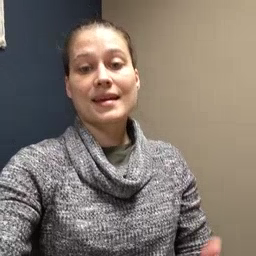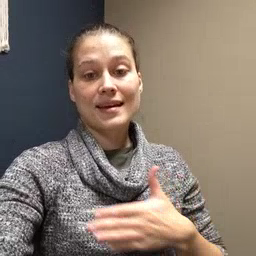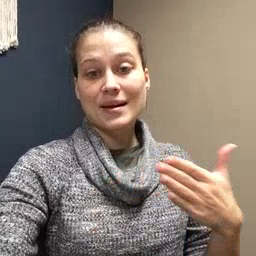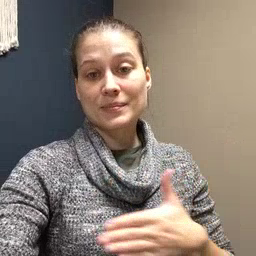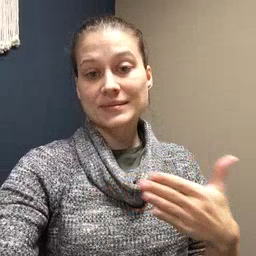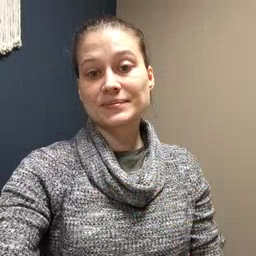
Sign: happy